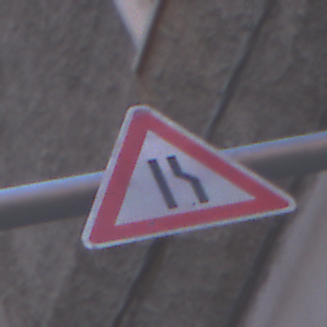
Verkehrszeichen: EinseitigVerengteFahrbahnRechts
Umgebung: Outdoor, Urban
Tageszeit: MorningAfternoon
Wetter: PartlyCloudy
Licht: Natural
Jahreszeit: NotSpecified
Kontrast: MediumContrast